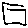
Label: square